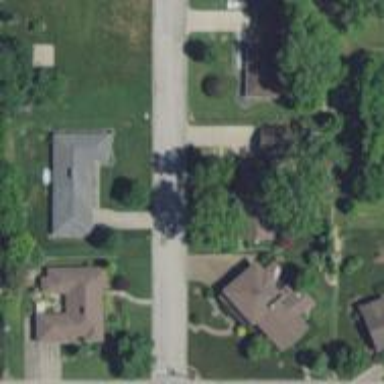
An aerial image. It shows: Residential road.